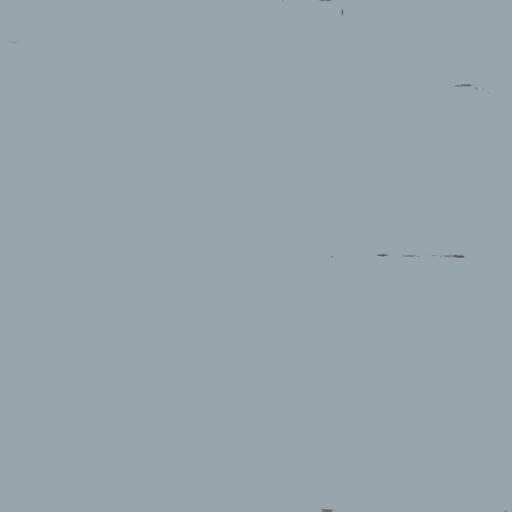
Tags: paint painted bricks smooth white